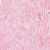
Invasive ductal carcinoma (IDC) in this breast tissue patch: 0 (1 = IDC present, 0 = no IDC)